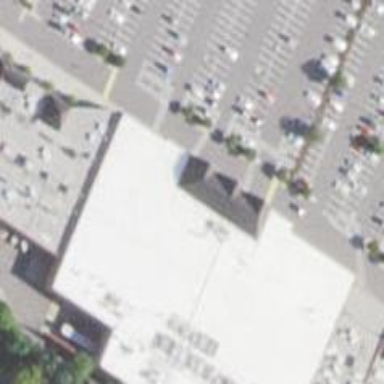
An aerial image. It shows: Retail building housing supermarket.